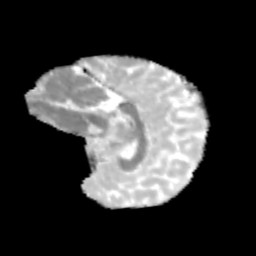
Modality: MD
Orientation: sagittal
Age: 10
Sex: female
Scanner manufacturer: siemens
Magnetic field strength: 3 T
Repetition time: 3.8 s
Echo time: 0.07 s